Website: macys
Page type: billing-address
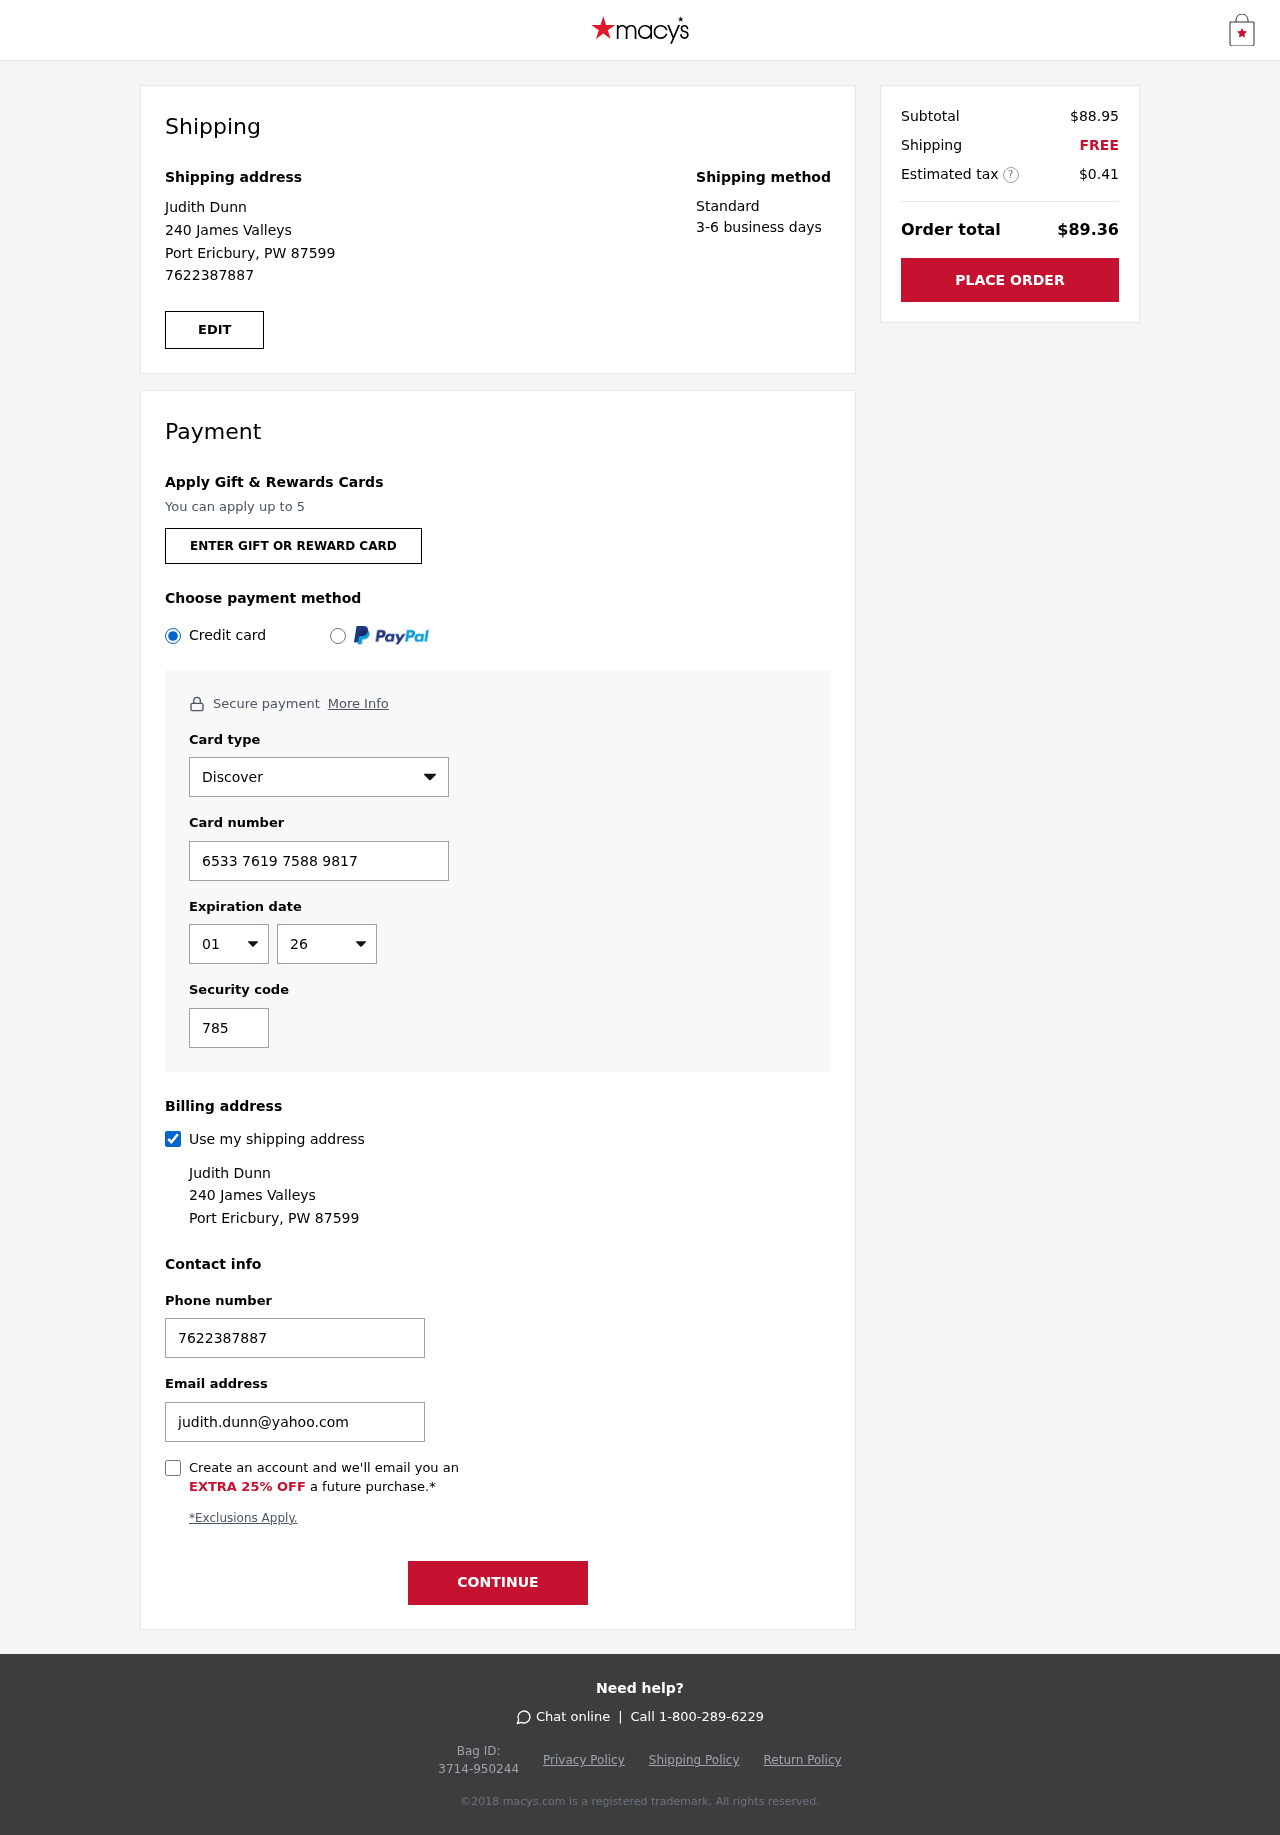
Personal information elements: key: PII_CARD_CVV
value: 785
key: PII_CARD_EXPIRY_MONTH
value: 01
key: PII_CARD_EXPIRY_YEAR
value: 26
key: PII_CARD_NUMBER
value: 6533 7619 7588 9817
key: PII_CARD_TYPE
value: Discover
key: PII_EMAIL
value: judith.dunn@yahoo.com
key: PII_FULLNAME
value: Judith Dunn
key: PII_PHONE
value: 7622387887
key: PII_STREET
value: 240 James Valleys
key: PII_CITY_STATE_ZIP
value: Port Ericbury, PW 87599
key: PII_FIRSTNAME
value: Judith
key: PII_LASTNAME
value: Dunn
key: PII_FULLNAME2
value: Judith Dunn
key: PII_FULLNAME3
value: Judith Dunn
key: PII_FIRSTNAME2
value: Judith
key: PII_FIRSTNAME3
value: Judith
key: PII_LASTNAME2
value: Dunn
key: PII_LASTNAME3
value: Dunn
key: PII_FIRSTNAME_DERIVED
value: Judith
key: PII_LASTNAME_DERIVED
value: Dunn
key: PII_FULLNAME_DERIVED
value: Judith Dunn
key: PII_NAME_FULL_DERIVED
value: Judith Dunn
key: PII_STREET2
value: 240 James Valleys
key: PII_PHONE2
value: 7622387887
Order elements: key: ORDER_SUBTOTAL
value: $88.95
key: ORDER_SHIPPING_COST
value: FREE
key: ORDER_TAX
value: $0.41
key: ORDER_TOTAL
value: $89.36